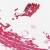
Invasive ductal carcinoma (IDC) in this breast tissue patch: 0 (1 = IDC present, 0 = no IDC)